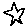
Label: star